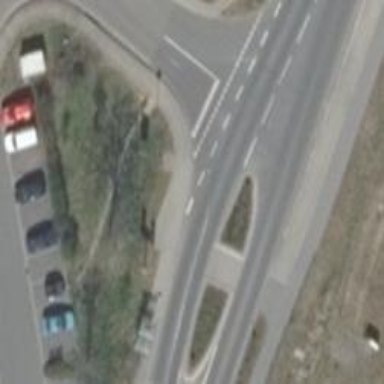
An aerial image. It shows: Footway.